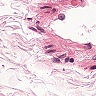
Metastatic tissue present: no